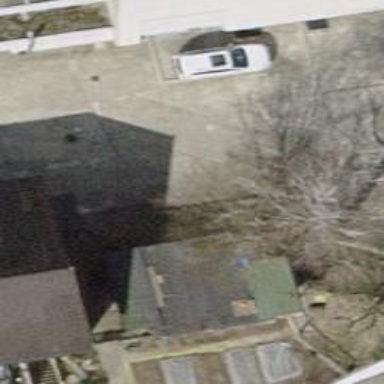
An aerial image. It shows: Driveway leading to service road.